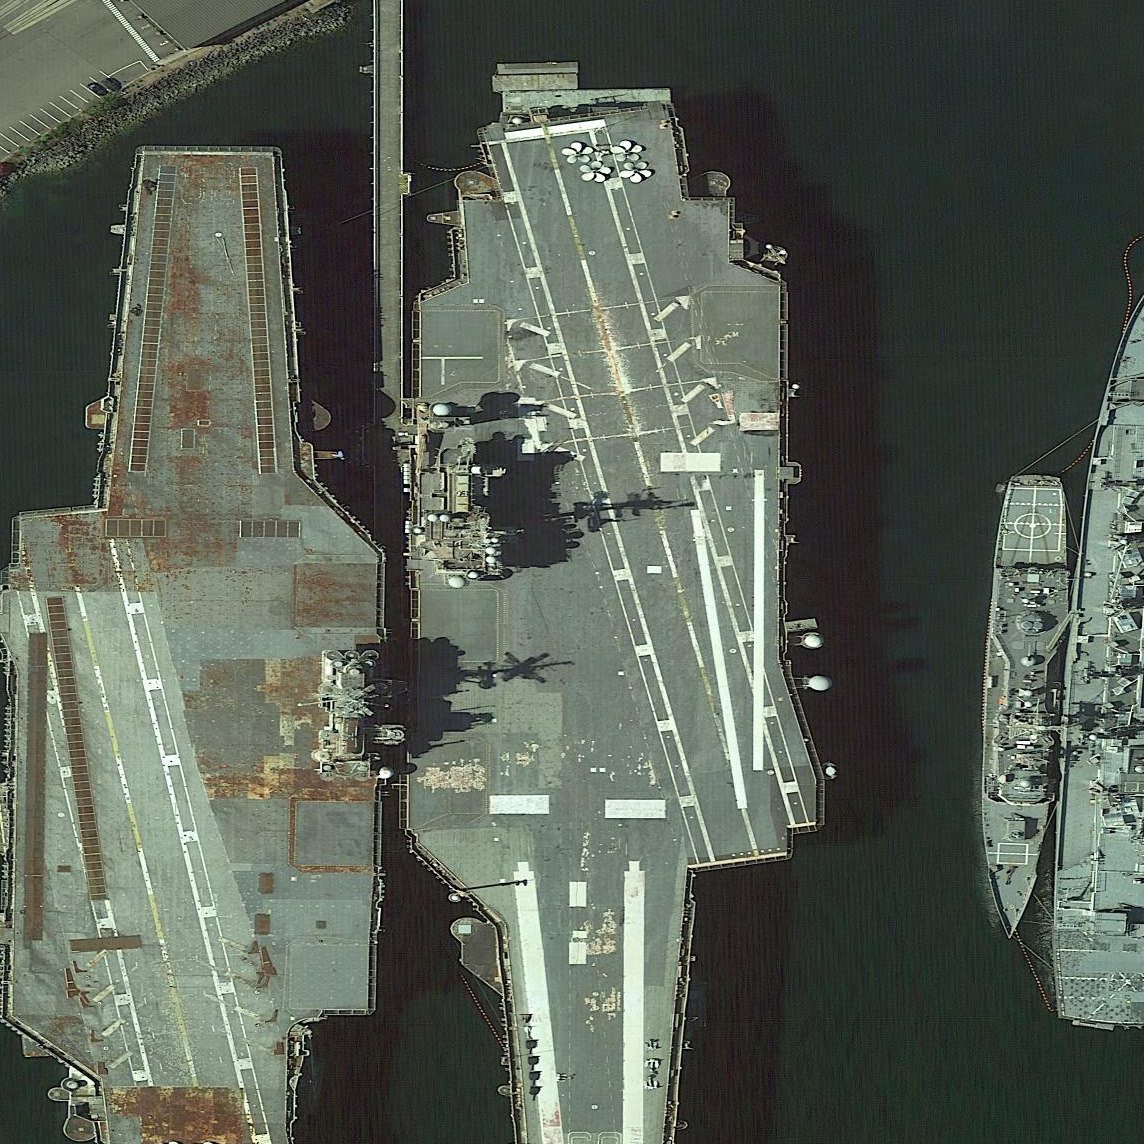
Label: aircraft_carrier